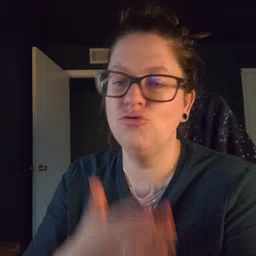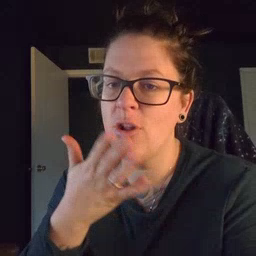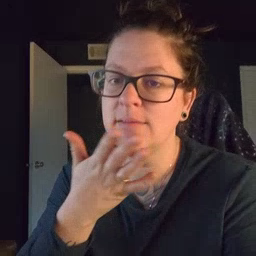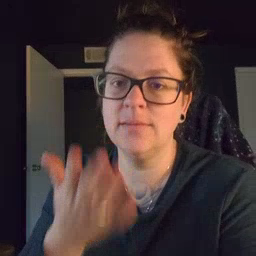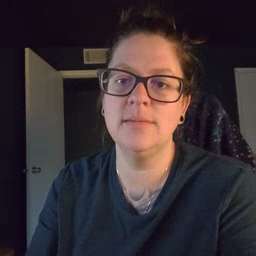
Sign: grass